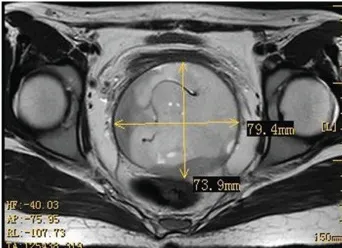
Imaging results in the pelvic lesion tissue. The results of the MRI showed a mixed signal mass in the external cervical orifice and vaginal fornix (size about 7.4x7.9x8.5cm). . Horizontal position). MRI, magnetic resonance imaging.
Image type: radiology (mri)